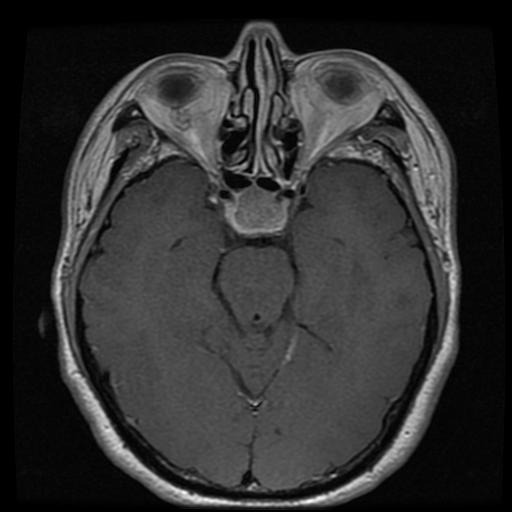
Label: pituitary